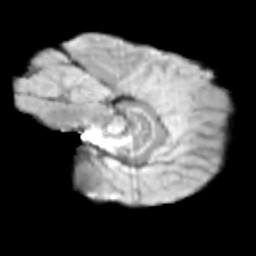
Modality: T2w
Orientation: sagittal
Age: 10
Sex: male
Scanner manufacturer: siemens
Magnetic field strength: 3 T
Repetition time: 3.8 s
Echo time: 0.07 s